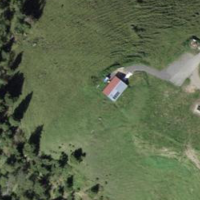
EUNIS habitat code: 23
Species observed at this site:
Primula veris